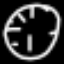
Label: clock